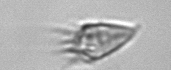
Label: Paratontonia_gracillima